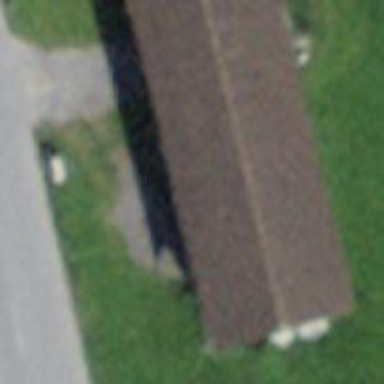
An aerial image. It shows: Gabled roof on farm auxiliary building.